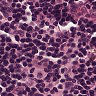
Metastatic tissue present: no